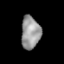
Tissue: lung
Cell type: Epithelial cells
Senescence score: 0.5537
Nuclear area (px): 610
Mean DAPI intensity: 152.156